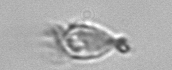
Label: Paratontonia_gracillima